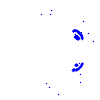
Particle: electron